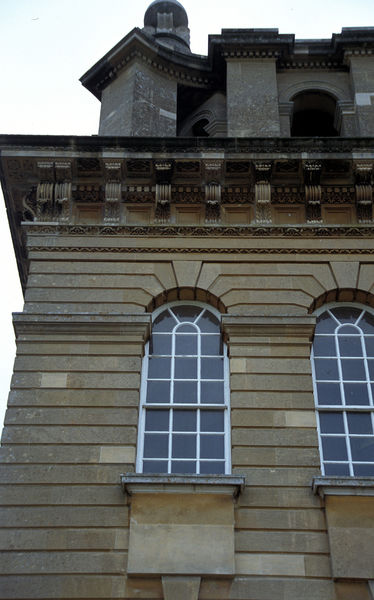
Titel: Westfassade, nordwestlicher Eckturm, Fenster
Künstler: John Vanbrugh
Standort: Woodstock, Oxfordshire
Institution: Blenheim Palace
Schlagwörter: himmel, kämpfer, weiß, gelb, stadt, ausschnitt, braun, fenster, glas, grau, dach, gebäude, haus, hochformat, muster, ornament, wand, architektur, barock, rahmen, stein, decke, klassizismus, front, renaissance, kamin, schornstein, turm, balkon, ecke, bogen, fassade, giebel, mauer, farbe, weis, rundbogen, vorsprung, dekoration, detail, dekor, ornamente, verzierung, streifen, balken, hoch, foto, fotografie, photographie, fugen, arkade, antike, sprossen, münchen, palast, mauerwerk, architrav, rom, photo, ecken, fries, rustika, schlussstein, villa, sims, gesims, glocke, risalit, sandstein, glasfenster, untersicht, ionisch, mansarddach, mansarde, rundbögen, fensterbank, florenz, gaube, achse, konsolen, volute, konkav, konvex, butzenscheiben, fenstersprossen, obergeschoß, rundung, bau, fenstersims, gründerzeit, fesnter, klassizistisch, bauwerk, aufbau, kranzgesims, faszien, rundbogenfenster, rustica, umbau, bogenfenster, neoklassizismus, bossen, fensterbogen, verdachung, quaderung, gewände, simms, stabwerk, butzen, durchlaufträger, muste, rennaisance, geprenge, hausecke, stadtpalast, schiebefenster, kalssizismus, plattenrustika, frieszone, taupe, vorkragung, flas, fenterbank, 1550, dachdekoration, barockisiernd, sinms, oberes stockwerk, weiße rahmen, dachüberhang